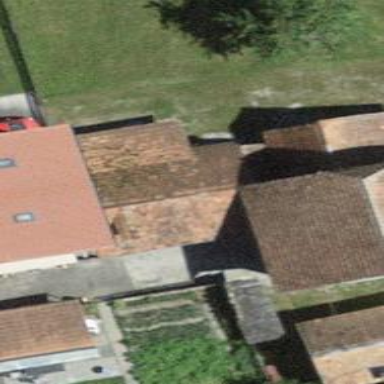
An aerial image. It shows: Rural barn.